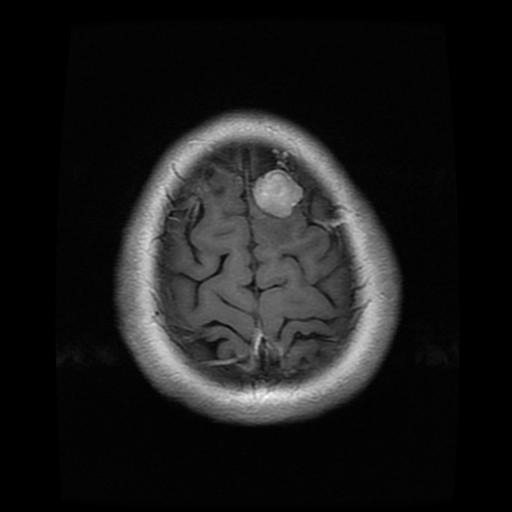
Label: meningioma